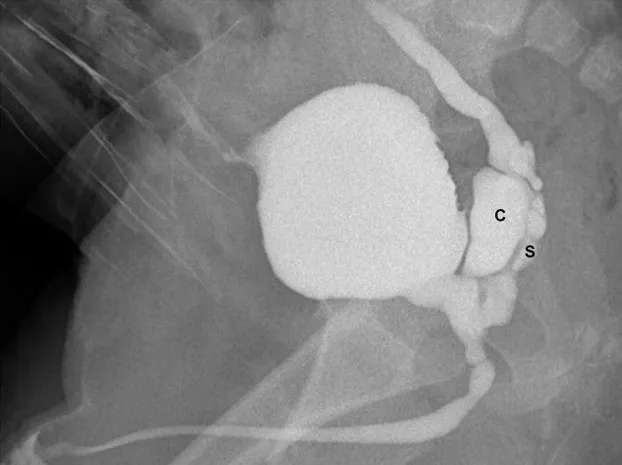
VCUG (lateral view during the micturition) showing dilated right seminal vesicle (S), seminal vesicle cysts (C), and ectopic refluxing right ureter opening into a cyst.
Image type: radiology (x_ray)